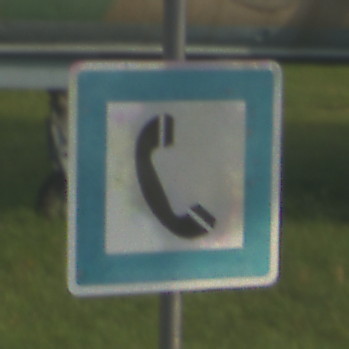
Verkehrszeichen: Fernsprecher
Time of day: SunriseSunset
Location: Outdoor (Special)
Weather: Clear
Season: NotSpecified
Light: Natural